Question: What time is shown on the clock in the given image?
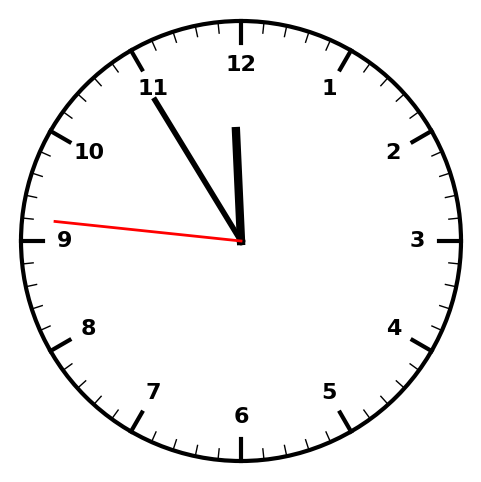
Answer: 11:54:46